Interaction volume radius: 10 \u00c5
Interaction volume height: 20 \u00c5
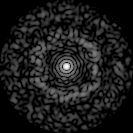
Disorder parameter: 0.828